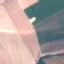
Land use / land cover class: AnnualCrop